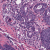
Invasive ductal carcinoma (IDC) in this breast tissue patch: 0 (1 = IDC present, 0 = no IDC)